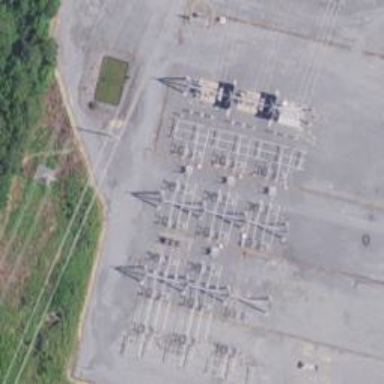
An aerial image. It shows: Switch for power supply.